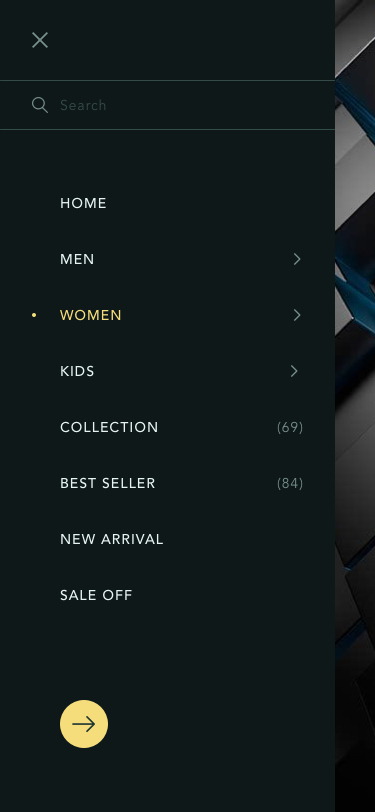
Text in this UI design:
Home
men
women
kids
collection
(69)
(84)
best seller
new arrival
sale off
Search